Question: I would like to create a graph that looks similar to the following:

However I can't find anything in TeeChart that would produce a similar result.
I have tried to create a Bar3D series and set it's MultiBar property to different values but the closest one that I found was MultiBars.None.
Any suggestions?
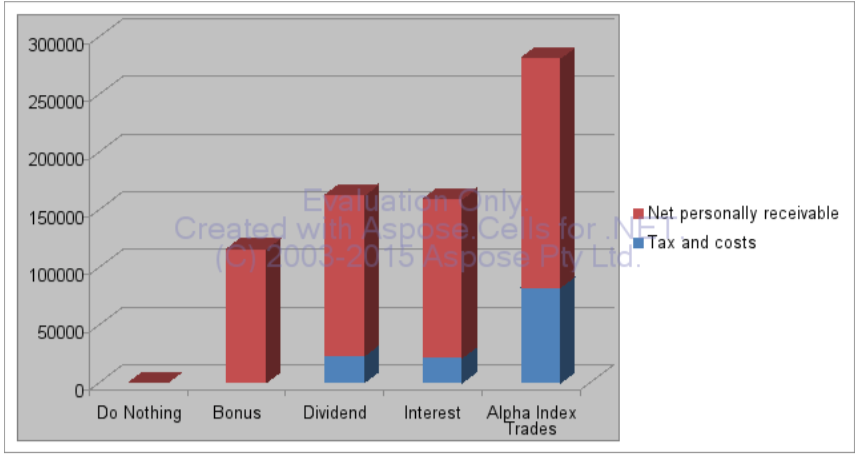
Answer: Yes, this is possible with standard Bar series setting the MultiBar property to Stacked, for example:
'''
Steema.TeeChart.Themes.ExcelTheme excelTheme = new Steema.TeeChart.Themes.ExcelTheme(tChart1.Chart);
excelTheme.Apply();
tChart1.Aspect.View3D = true;
tChart1.Axes.Bottom.Grid.Visible = false;
tChart1.Legend.Pen.Visible = false;
Steema.TeeChart.Styles.Bar bar1 = new Steema.TeeChart.Styles.Bar(tChart1.Chart);
bar1.Marks.Visible = false;
bar1.MultiBar = Steema.TeeChart.Styles.MultiBars.Stacked;
bar1.BarWidthPercent = 50;
bar1.Title = "Net personally receivable";
Steema.TeeChart.Styles.Bar bar2 = new Steema.TeeChart.Styles.Bar(tChart1.Chart);
bar2.Marks.Visible = false;
bar2.MultiBar = Steema.TeeChart.Styles.MultiBars.Stacked;
bar2.BarWidthPercent = 50;
bar2.Title = "Tax and costs";
Random rnd = new Random();
bar1.Add(rnd.Next(), "Do Nothing");
bar1.Add(rnd.Next(), "Bonus");
bar1.Add(rnd.Next(), "Dividend");
bar1.Add(rnd.Next(), "Interest");
bar1.Add(rnd.Next(), "Alpha Index
Trades");
bar2.Add(rnd.Next(), "Do Nothing");
bar2.Add(rnd.Next(), "Bonus");
bar2.Add(rnd.Next(), "Dividend");
bar2.Add(rnd.Next(), "Interest");
bar2.Add(rnd.Next(), "Alpha Index
Trades");
'''
Produces this chart: